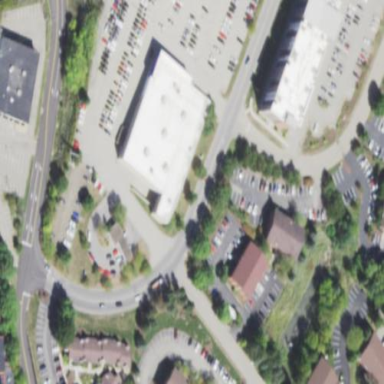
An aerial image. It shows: Retail area.